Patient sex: M
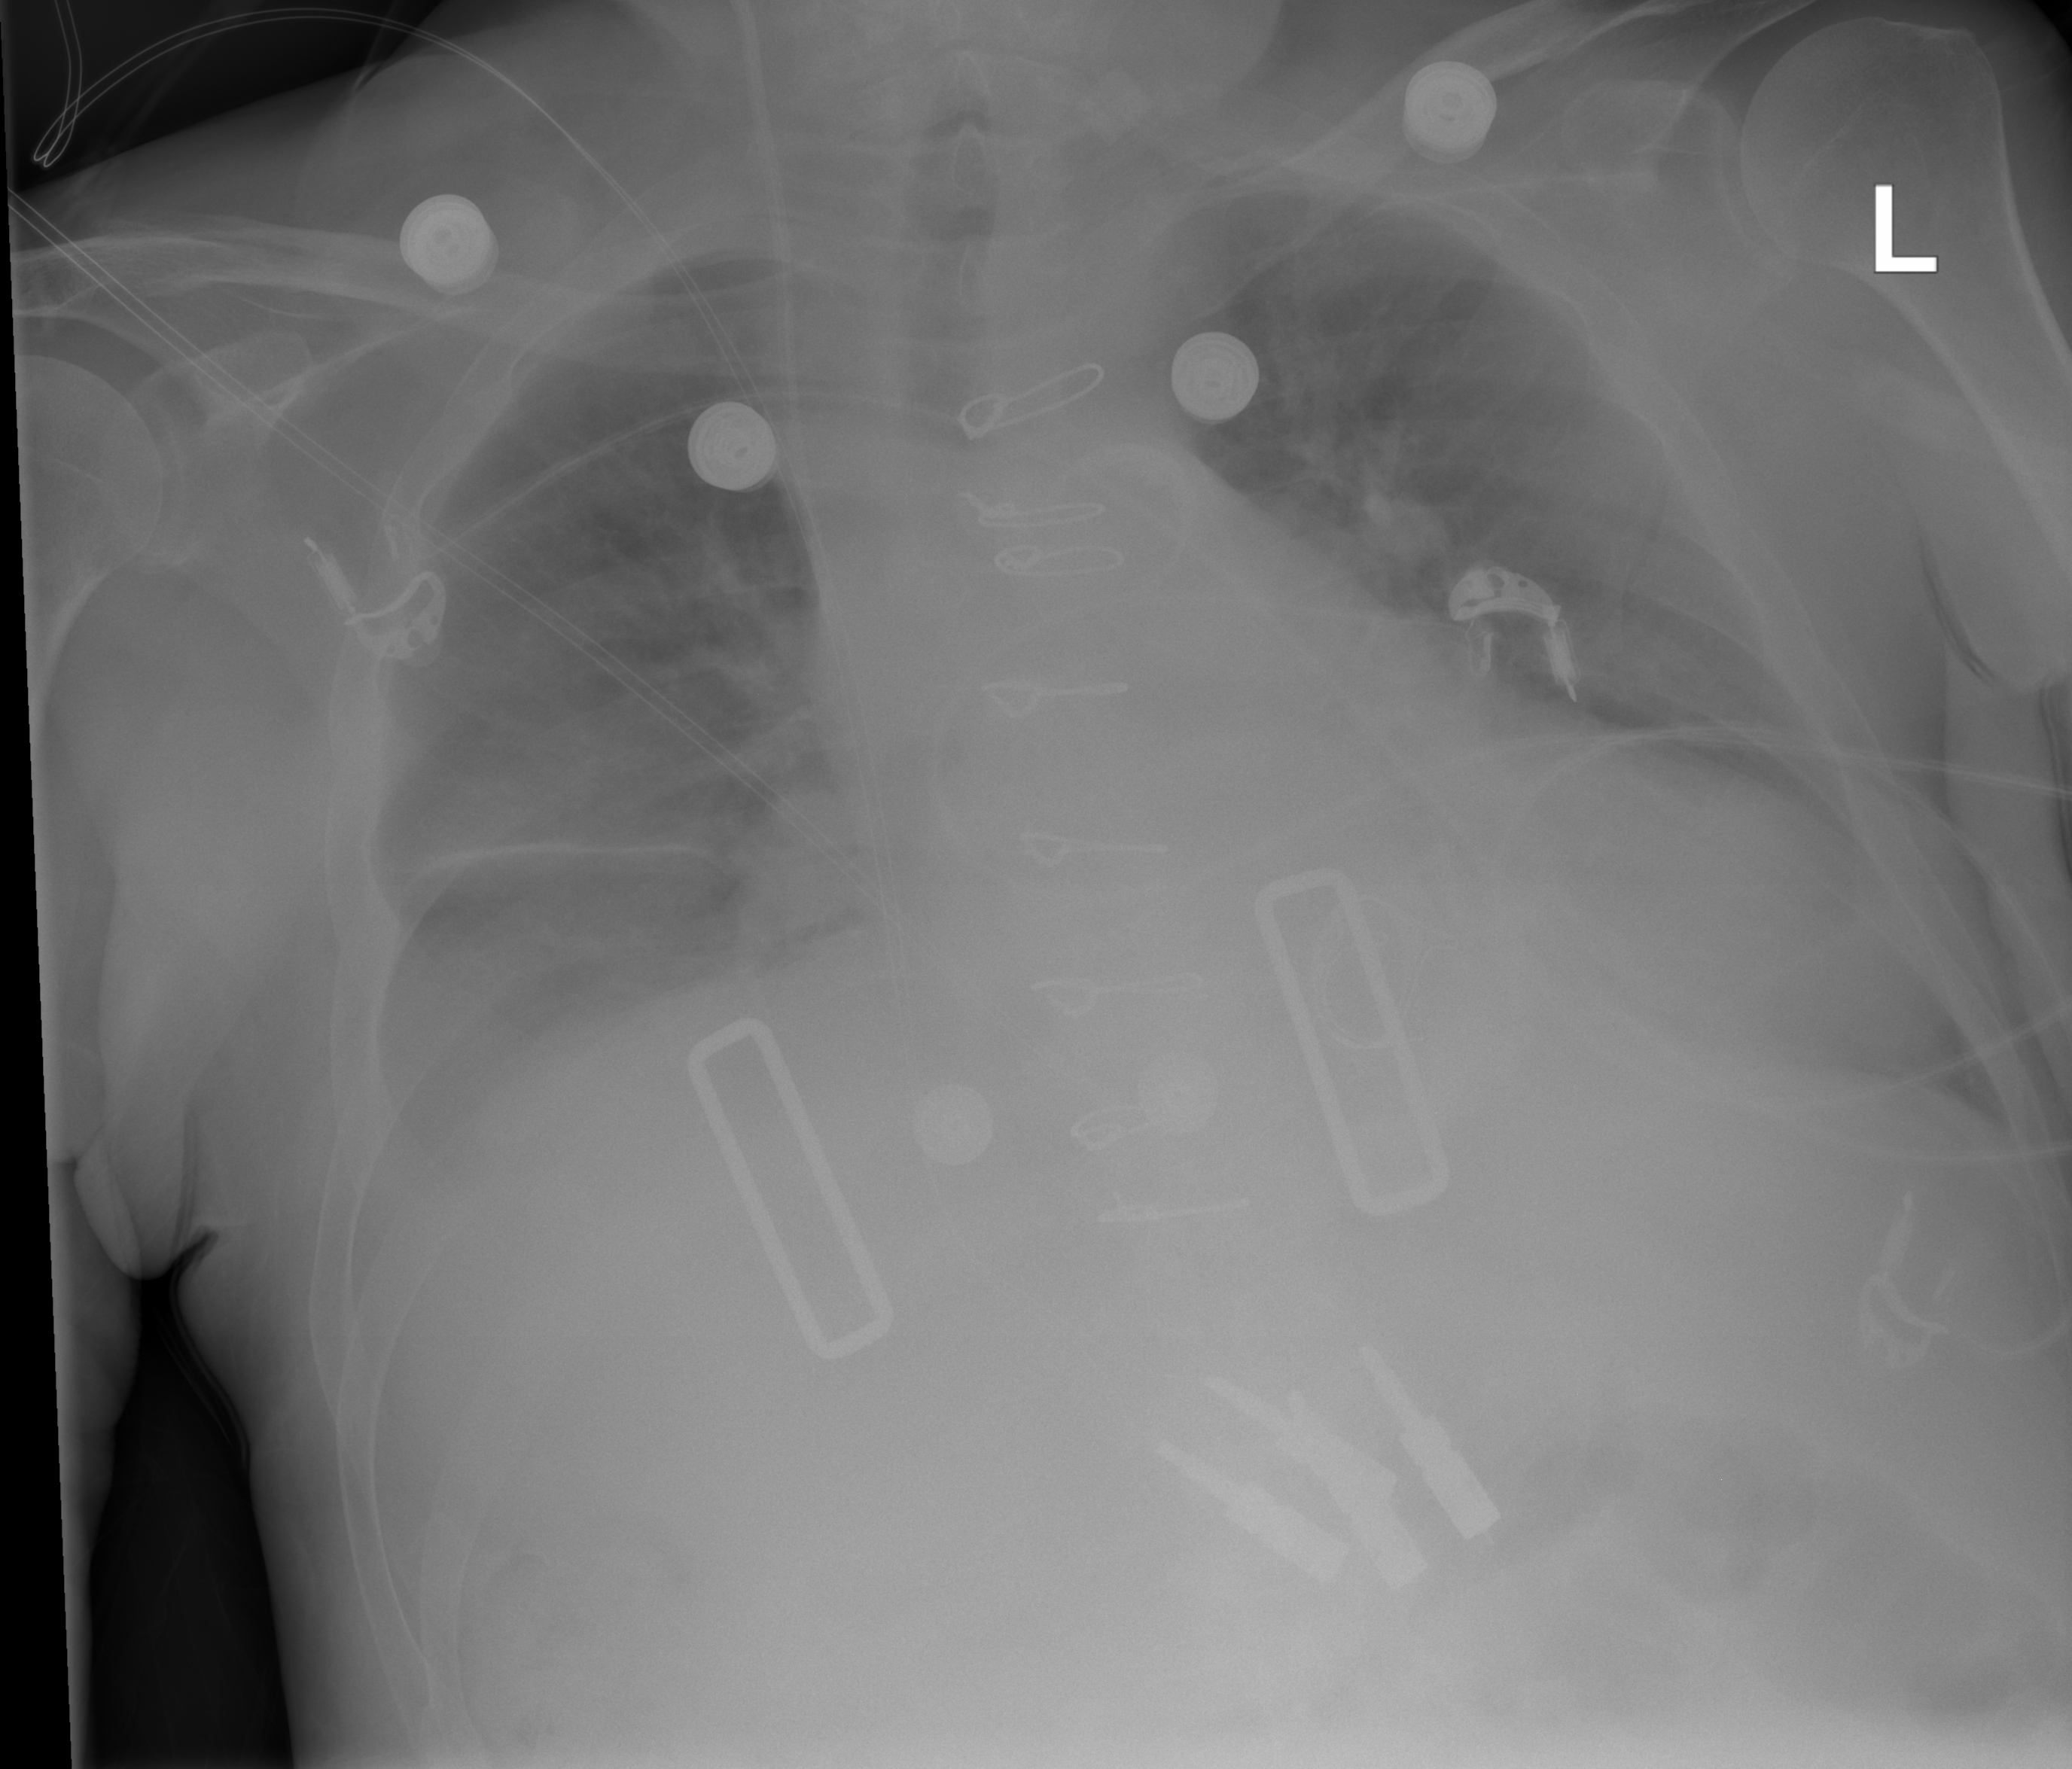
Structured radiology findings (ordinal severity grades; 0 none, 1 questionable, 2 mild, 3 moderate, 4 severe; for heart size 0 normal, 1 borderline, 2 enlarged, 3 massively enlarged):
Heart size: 2
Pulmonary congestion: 0
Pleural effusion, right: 2
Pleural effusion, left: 2
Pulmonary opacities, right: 1
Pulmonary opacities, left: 2
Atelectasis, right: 2
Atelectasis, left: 2